Field crop: tomato
Growth stage: 1
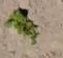
Species: portulaca